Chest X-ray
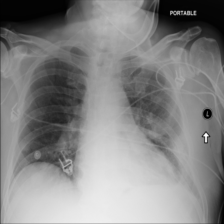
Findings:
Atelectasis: negative
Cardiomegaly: negative
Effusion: negative
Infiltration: negative
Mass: negative
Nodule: negative
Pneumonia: negative
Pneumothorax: negative
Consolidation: negative
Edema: negative
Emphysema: negative
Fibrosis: negative
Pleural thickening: negative
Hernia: negative